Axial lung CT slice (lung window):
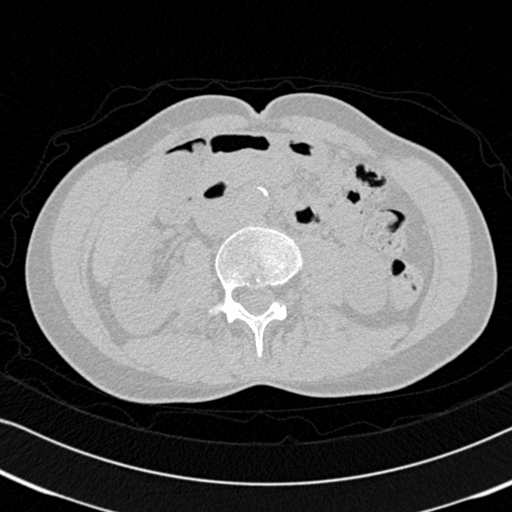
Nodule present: no